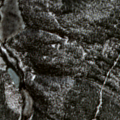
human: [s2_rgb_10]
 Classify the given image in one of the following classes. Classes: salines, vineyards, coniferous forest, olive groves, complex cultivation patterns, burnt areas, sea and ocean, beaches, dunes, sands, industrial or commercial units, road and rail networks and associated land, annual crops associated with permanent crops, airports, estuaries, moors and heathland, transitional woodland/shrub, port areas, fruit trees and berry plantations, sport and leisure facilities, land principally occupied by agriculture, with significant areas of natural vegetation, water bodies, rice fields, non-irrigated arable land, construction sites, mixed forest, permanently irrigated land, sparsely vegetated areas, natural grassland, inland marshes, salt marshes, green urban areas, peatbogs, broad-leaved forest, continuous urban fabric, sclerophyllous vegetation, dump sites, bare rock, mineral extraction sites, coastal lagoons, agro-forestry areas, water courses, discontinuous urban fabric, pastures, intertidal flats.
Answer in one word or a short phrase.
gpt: coniferous forest, mixed forest